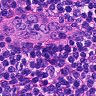
Metastatic tissue present: no